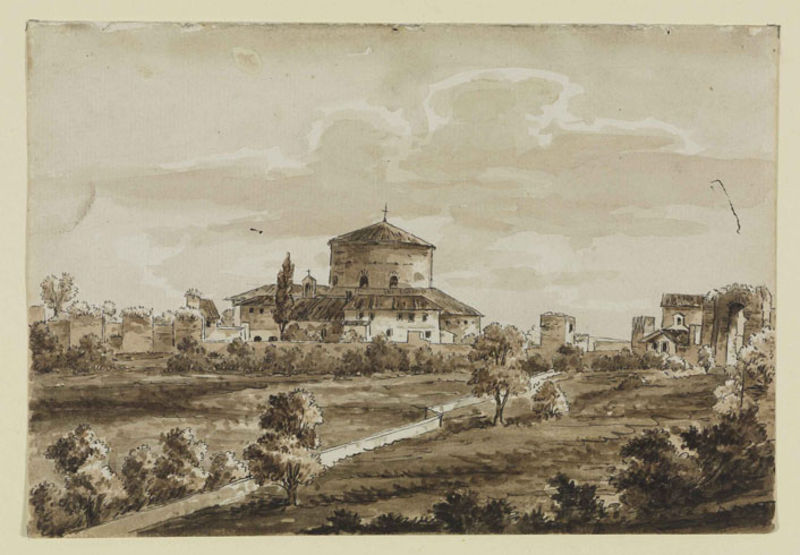
Titel: Blick auf S. Stefano Rotondo in Rom
Künstler: Friedrich Weinbrenner
Standort: Karlsruhe
Institution: Staatliche Kunsthalle Karlsruhe
Schlagwörter: baum, blätter, dunkel, himmel, schatten, vogel, weiß, wolken, aquarell, bäume, landschaft, stadt, braun, fenster, grau, kopfbedeckungen, schwarz, skizze, strasse, zeichnung, dach, gebäude, gras, haus, rasen, schloss, weg, wiese, wolke, zaun, beige, mützen, rembrandt, bild, ebene, feld, felder, horizont, häuser, natur, pappel, strauch, vögel, weide, busch, büsche, gebüsch, kirche, sträucher, wege, wiesen, realismus, blatt, pflanzen, rosa, rund, turm, garten, spanien, papier, ruhe, ansicht, bogen, fassade, italien, süden, acker, leere, dorf, dächer, giebel, mauer, allee, graphik, monochrom, hügellandschaft, sepia, rundbogen, stille, querformat, tor, zinnen, befestigung, panorama, tusche, ruine, burg, provence, kloster, kreuz, türme, fenter, zypresse, schwarz-weiß, radierung, stich, ruinen, entwurf, kreuze, ländlich, mauern, mittelalter, kapelle, hain, stadtmauer, himel, städtchen, klostermauer, toskana, sizilien, rotunde, rundbau, kastell, kupel, jakobsweg, campagna, aquarellzeichnung, aus, ravenna, sepa, wolken#pflanzen, südemn, landsdhaft, landsdchaft, aquarall